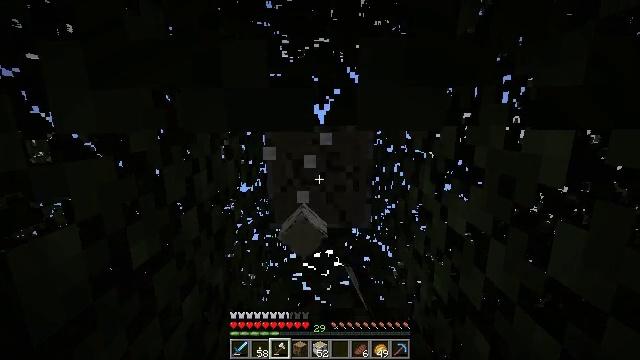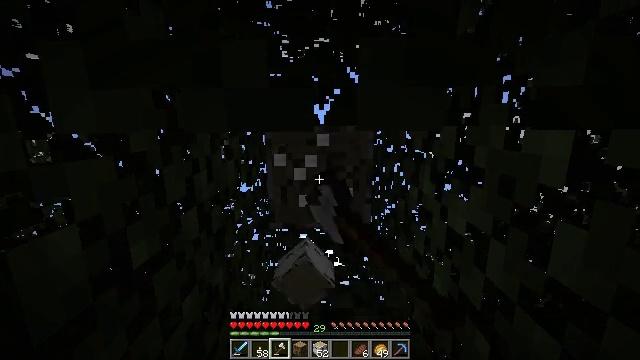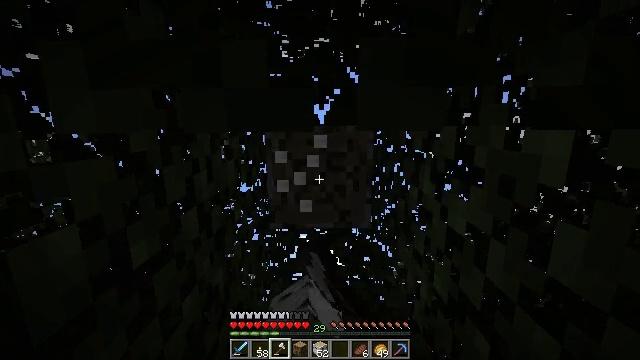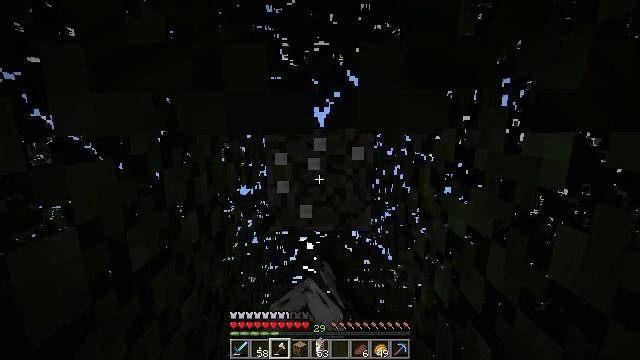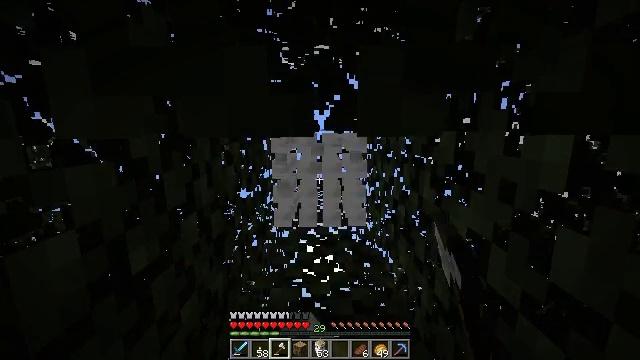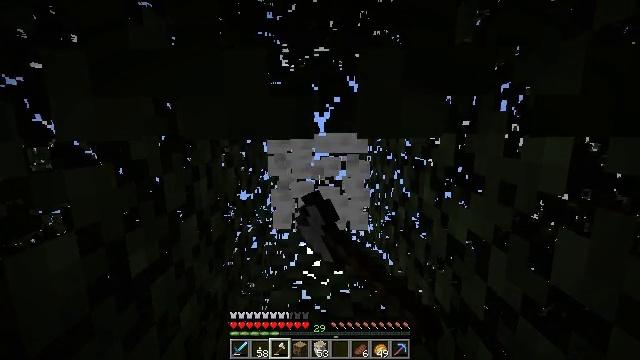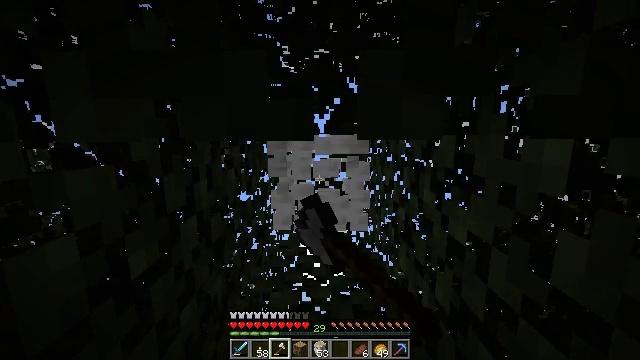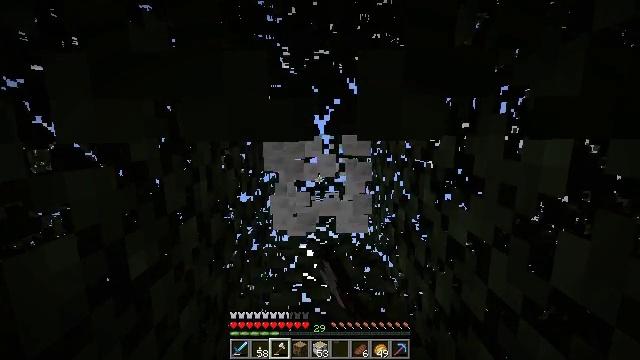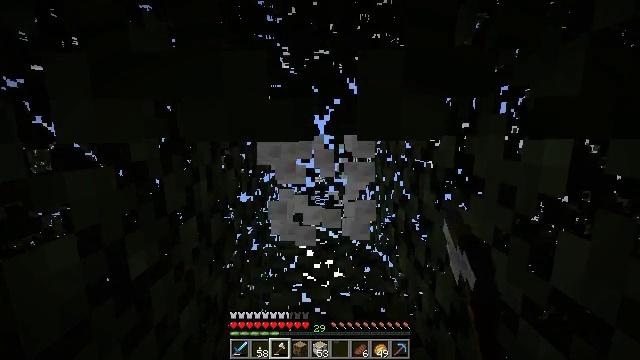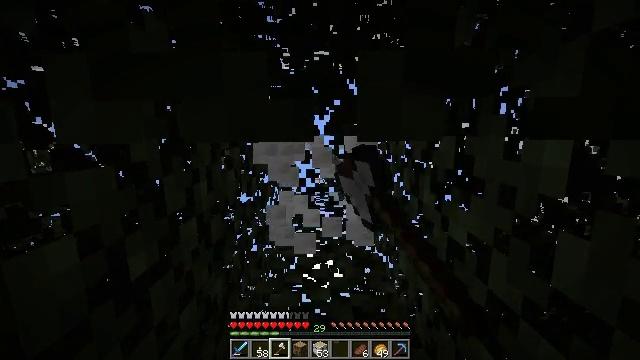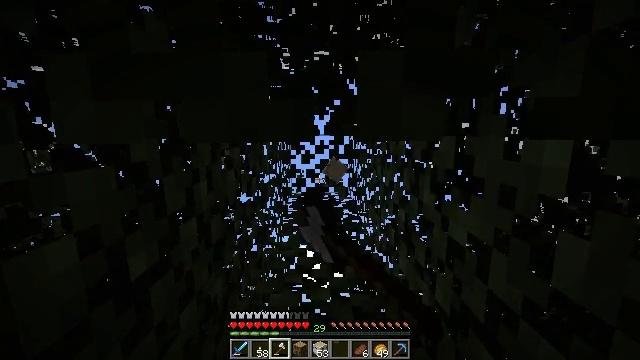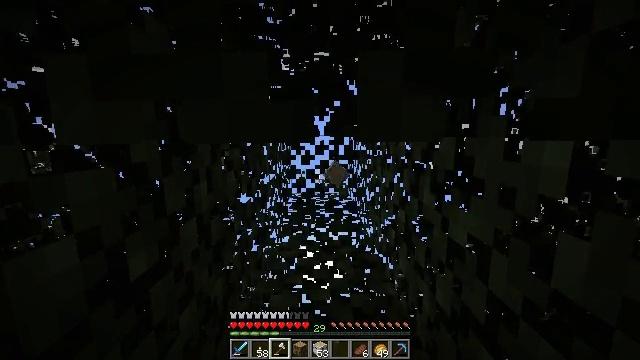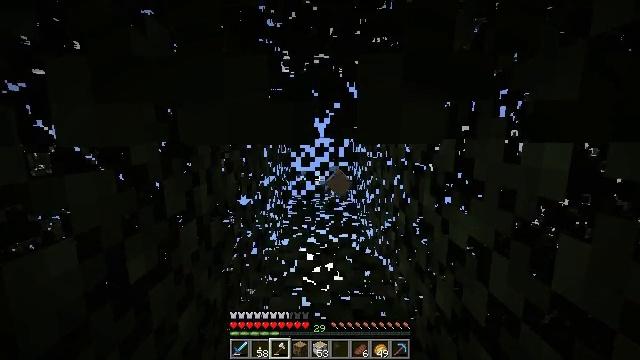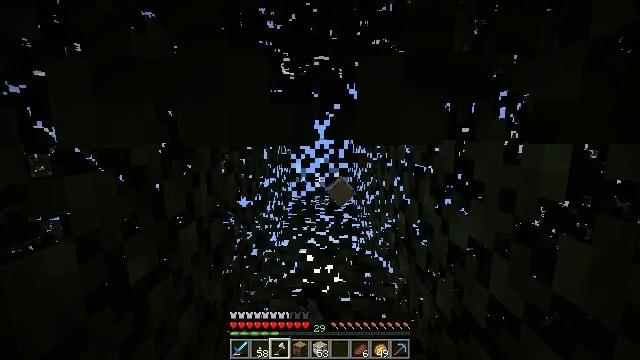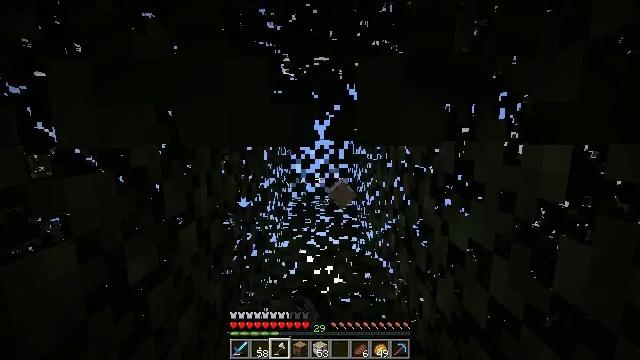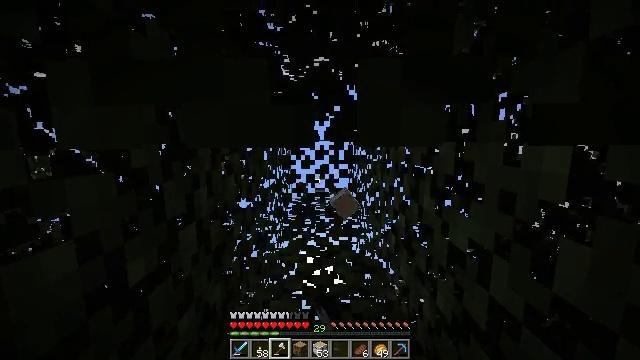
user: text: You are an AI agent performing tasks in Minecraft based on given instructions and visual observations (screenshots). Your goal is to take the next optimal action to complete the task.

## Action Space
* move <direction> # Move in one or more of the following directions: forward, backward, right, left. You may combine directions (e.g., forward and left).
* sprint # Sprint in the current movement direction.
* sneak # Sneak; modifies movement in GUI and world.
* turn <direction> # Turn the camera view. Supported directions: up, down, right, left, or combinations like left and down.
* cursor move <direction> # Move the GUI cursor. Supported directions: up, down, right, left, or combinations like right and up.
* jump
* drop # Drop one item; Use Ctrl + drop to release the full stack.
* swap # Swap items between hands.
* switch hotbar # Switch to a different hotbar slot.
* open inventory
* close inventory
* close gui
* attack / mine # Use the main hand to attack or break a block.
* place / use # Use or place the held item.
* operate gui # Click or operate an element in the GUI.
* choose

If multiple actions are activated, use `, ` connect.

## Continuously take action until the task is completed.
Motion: motion action
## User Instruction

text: Break the birch log in the forest.
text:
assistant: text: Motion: attack / mine
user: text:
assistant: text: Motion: attack / mine
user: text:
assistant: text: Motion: attack / mine
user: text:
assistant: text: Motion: attack / mine
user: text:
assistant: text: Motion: attack / mine
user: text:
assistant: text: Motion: attack / mine
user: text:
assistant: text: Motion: attack / mine
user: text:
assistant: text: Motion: attack / mine
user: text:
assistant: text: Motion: attack / mine
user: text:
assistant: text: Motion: attack / mine
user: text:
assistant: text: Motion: attack / mine
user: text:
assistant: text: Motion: attack / mine
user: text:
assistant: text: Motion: attack / mine
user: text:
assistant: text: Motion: attack / mine
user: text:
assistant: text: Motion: no_op
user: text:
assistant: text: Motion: turn down
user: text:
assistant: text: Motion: turn right and down
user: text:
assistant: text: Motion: turn right and down
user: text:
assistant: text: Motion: turn down
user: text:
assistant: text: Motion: turn down
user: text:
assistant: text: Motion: turn right and down
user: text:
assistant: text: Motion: turn down
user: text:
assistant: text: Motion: turn down, attack / mine
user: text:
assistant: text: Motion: attack / mine
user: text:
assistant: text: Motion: attack / mine
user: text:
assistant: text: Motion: attack / mine
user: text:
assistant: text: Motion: attack / mine
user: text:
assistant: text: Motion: attack / mine
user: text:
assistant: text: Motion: attack / mine
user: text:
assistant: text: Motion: attack / mine